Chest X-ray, AP view. Patient: 29 years old, sex M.
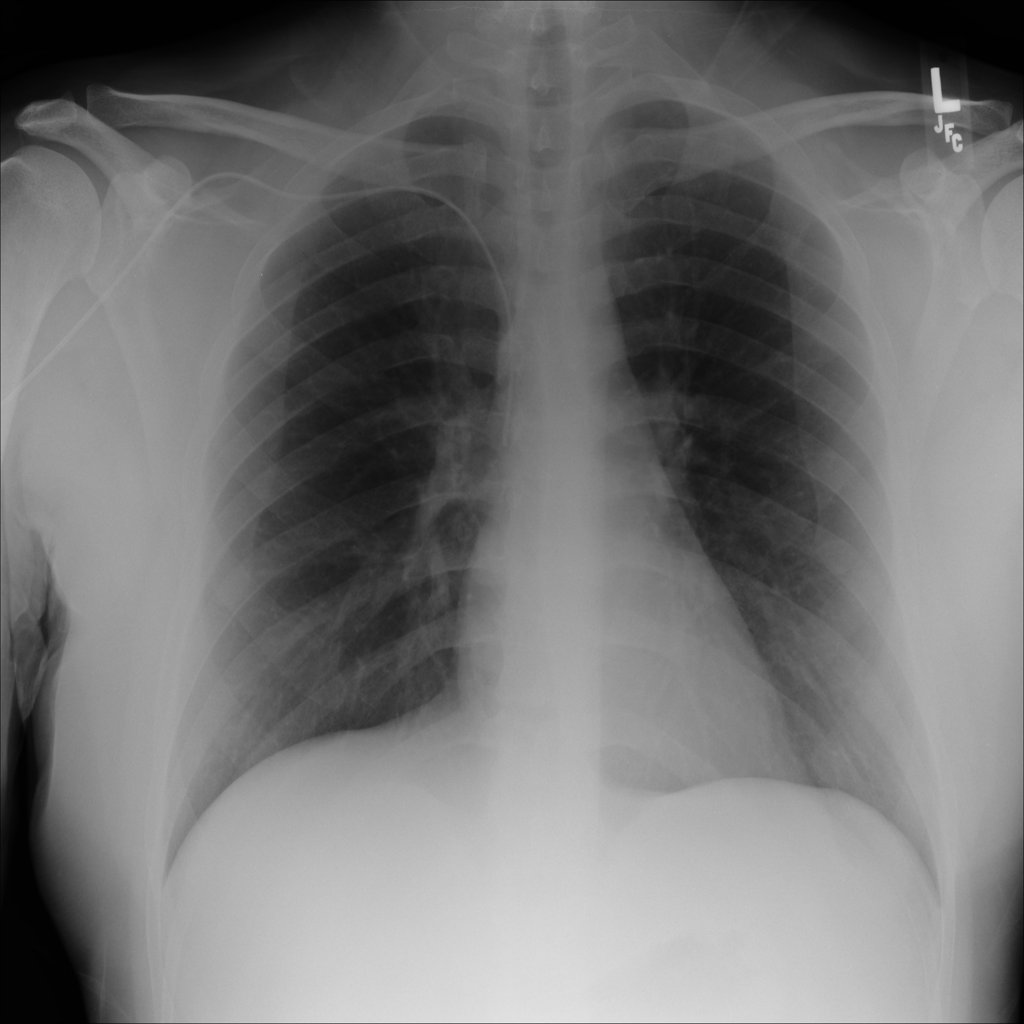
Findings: No Finding